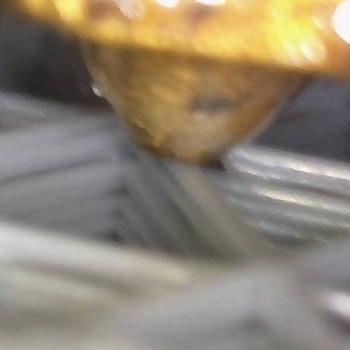
Flow rate: 61%